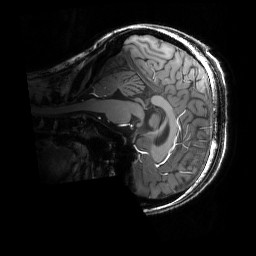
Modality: T1w
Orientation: sagittal
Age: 28
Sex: female
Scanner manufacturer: siemens
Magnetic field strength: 6.98 T
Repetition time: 3 s
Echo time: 0.00388 s